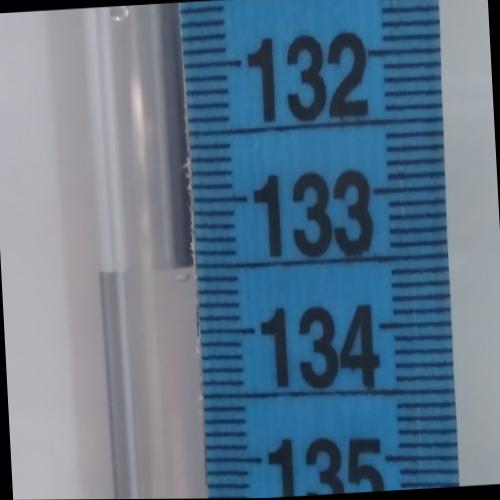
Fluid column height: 133.5 cm